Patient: sex M, age 35
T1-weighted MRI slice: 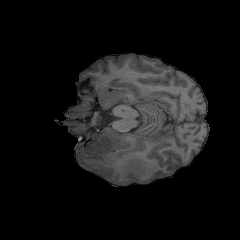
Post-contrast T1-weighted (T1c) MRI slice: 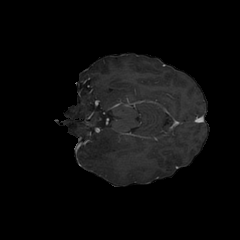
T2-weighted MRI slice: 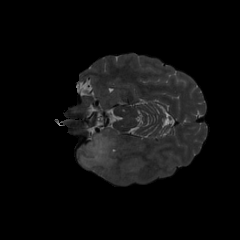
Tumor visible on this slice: yes
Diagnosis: Astrocytoma, IDH-mutant
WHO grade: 4